Question: I have following Latex file:
'''
\documentclass[11pt]{article}
\renewcommand{\contentsname}{Inhalt}
\usepackage[a4paper,left=2.5cm,right=2.5cm,top=2cm,bottom=2cm]{geometry}
\usepackage{blindtext}
\newcommand{\indexentry}[1]{
\normalsize
{\vspace{5mm}\Large\textbf{#1}\vspace{5mm}}\\*
\addcontentsline{toc}{section}{#1}
}
\setlength{\parindent}{0pt}
\begin{document}
\tableofcontents
\section{blub}
\blindtext
\subsection{foo}
\blindtext
\subsection{bar}
\blindtext
\subsection{baz}
\blindtext
\indexentry{test}
\blindtext
\end{document}
'''
Somehow I get a indent in the paragraph following my custom \indexentry{} Section like this:

How do I prevent this?
I already added \setlength{\parindent}{0pt} to prevent this on other paragraphs, but it doesn't seem to affect my custom section paragraphs.
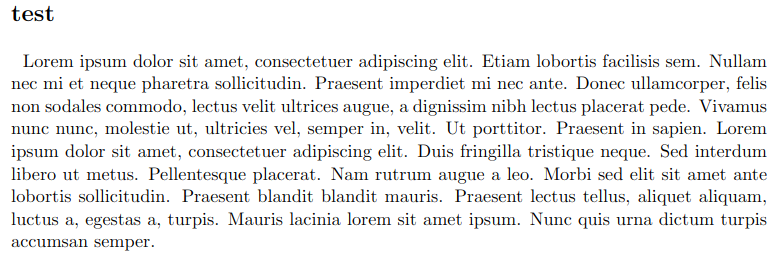
Answer: You are missing '%' at the end of some lines. These unprotected line endings are otherwise interpreted as spaces and what you see is not an indention (that's why '\setlength{\parindent}{0pt}' does not work), but an accumulation of several spaces.
'''
\documentclass[11pt]{article}
\renewcommand{\contentsname}{Inhalt}
\usepackage[a4paper,left=2.5cm,right=2.5cm,top=2cm,bottom=2cm]{geometry}
\usepackage{blindtext}
\newcommand{\indexentry}[1]{%
\normalsize%
{\vspace{5mm}\Large\textbf{#1}\vspace{5mm}}\\*%
\addcontentsline{toc}{section}{#1}%
}
\setlength{\parindent}{0pt}
\begin{document}
\tableofcontents
\section{blub}
\blindtext
\subsection{foo}
\blindtext
\subsection{bar}
\blindtext
\subsection{baz}
\blindtext
\indexentry{test}%
\blindtext
\end{document}
'''
<URL>